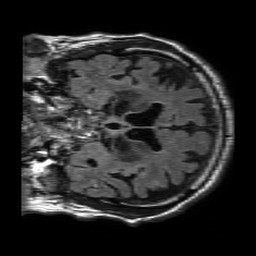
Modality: FLAIR
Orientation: coronal
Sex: male
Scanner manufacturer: philips
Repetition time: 11 s
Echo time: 0.125 s